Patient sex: M
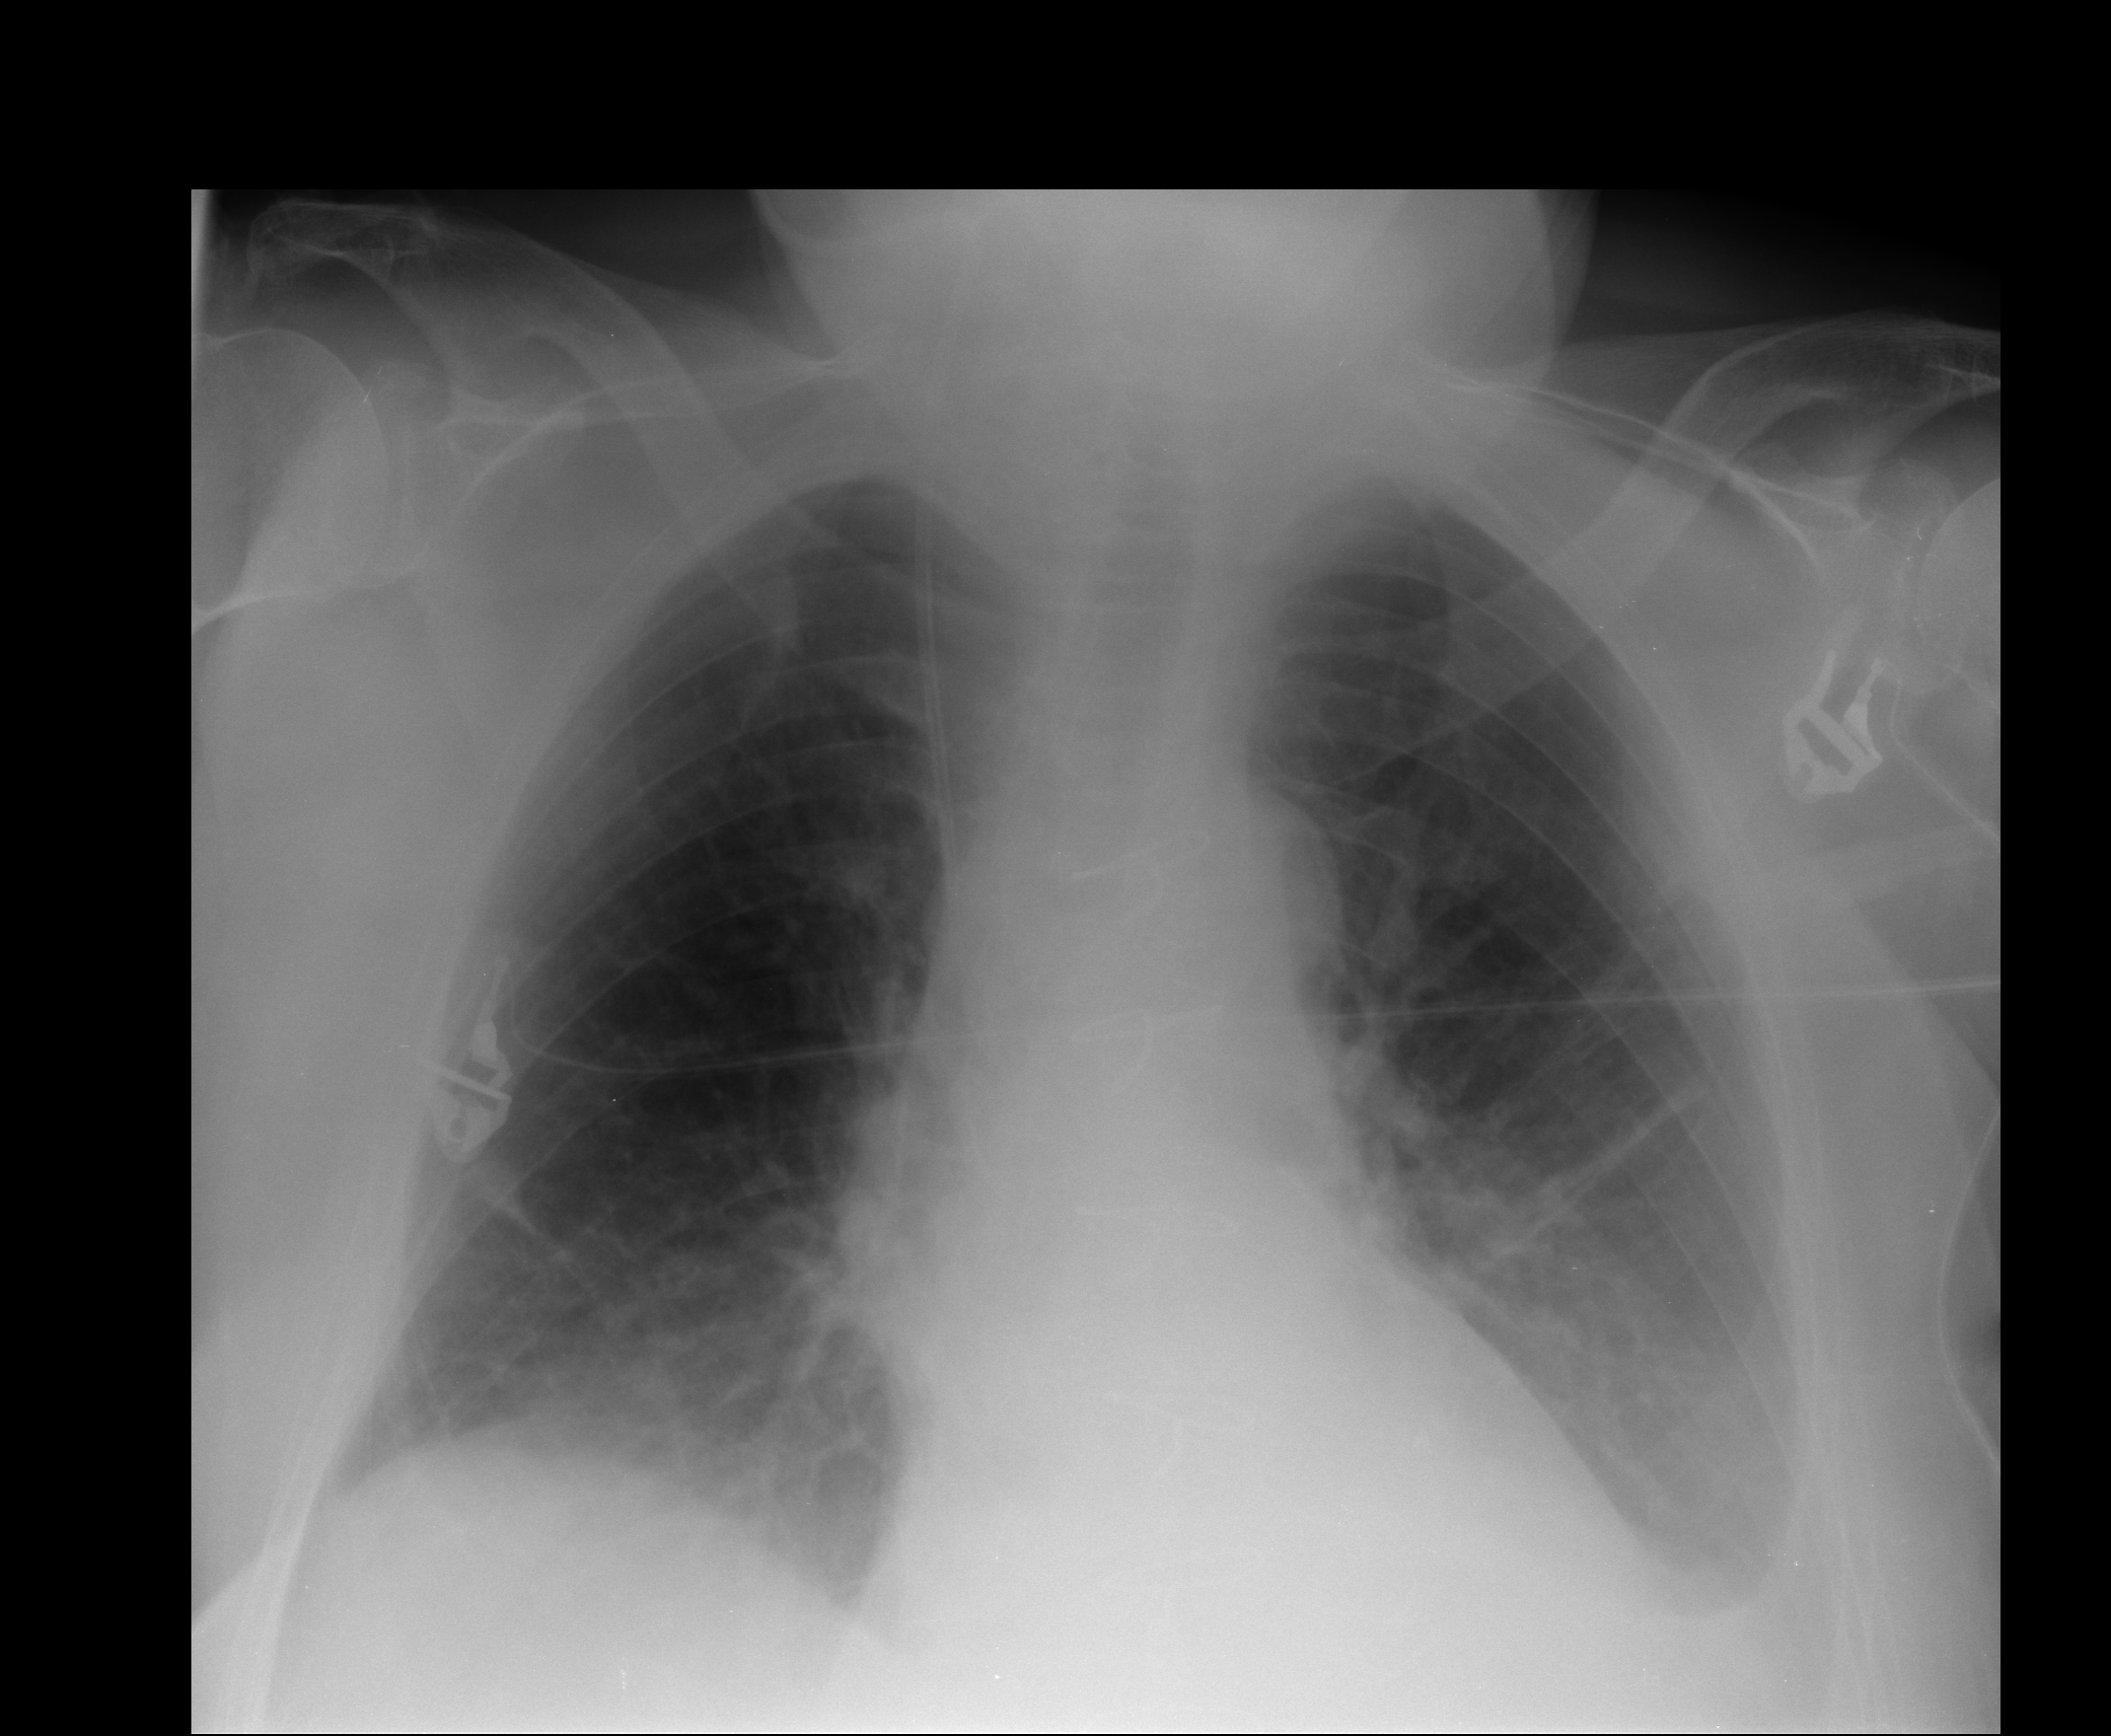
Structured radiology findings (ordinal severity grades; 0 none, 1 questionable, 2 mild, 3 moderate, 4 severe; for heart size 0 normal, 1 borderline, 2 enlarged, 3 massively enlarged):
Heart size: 2
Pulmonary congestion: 0
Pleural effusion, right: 0
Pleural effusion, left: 2
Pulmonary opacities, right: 0
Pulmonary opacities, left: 0
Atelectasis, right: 2
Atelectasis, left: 2